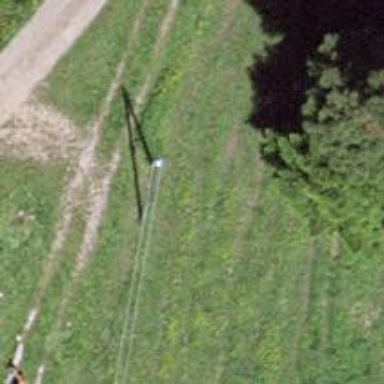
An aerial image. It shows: Power pole.